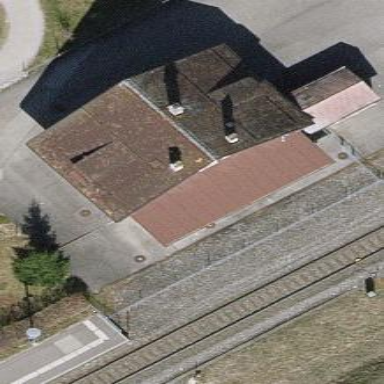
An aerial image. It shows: Flat roof building.